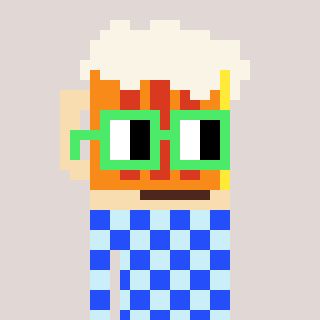
a pixel art character with square light green glasses, a beer-shaped head and a cold-colored body on a warm background